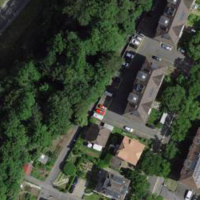
EUNIS habitat code: 55
Species observed at this site:
Allium ursinum
Fagus sylvatica
Euphorbia lathyris